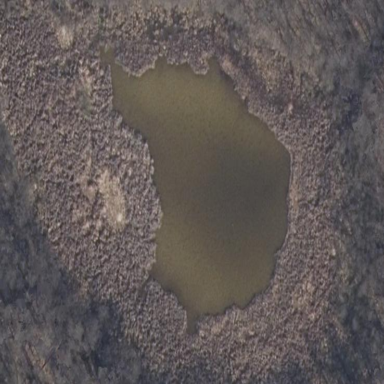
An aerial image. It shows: Pond surrounded by natural water.